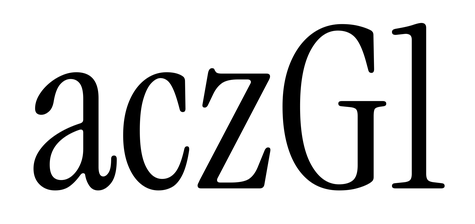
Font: InstrumentSerif-Regular